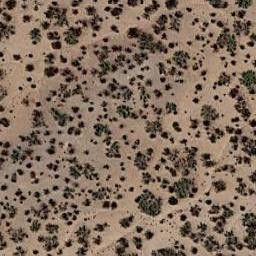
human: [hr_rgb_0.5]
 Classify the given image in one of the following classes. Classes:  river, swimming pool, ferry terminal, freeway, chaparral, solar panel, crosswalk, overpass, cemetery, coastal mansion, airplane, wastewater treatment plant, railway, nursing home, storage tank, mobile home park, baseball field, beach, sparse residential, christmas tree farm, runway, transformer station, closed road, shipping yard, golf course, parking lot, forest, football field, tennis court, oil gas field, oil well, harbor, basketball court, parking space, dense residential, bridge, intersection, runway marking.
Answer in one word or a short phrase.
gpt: chaparral